Question: How many OTT apps can be streamed?
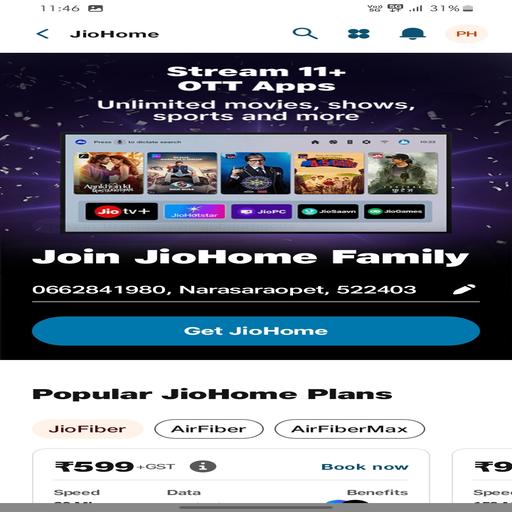
Answer: 11+ apps